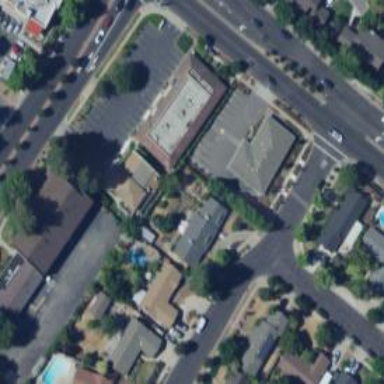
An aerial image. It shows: Veterinary facility.